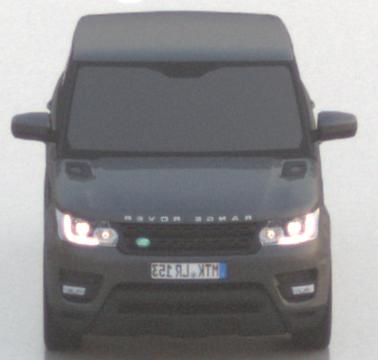
Make: Land Rover
Model: Range Rover Sport 5.0 V8 SC
Detailed model: Range Rover Sport (II)
Model produced from: 2013/09
Model produced until: 2015/07
Doors: 5
Color: gray
Road condition: wet road
Daytime: dawn
Contrast: low contrast